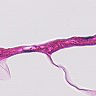
Metastatic tissue present: no